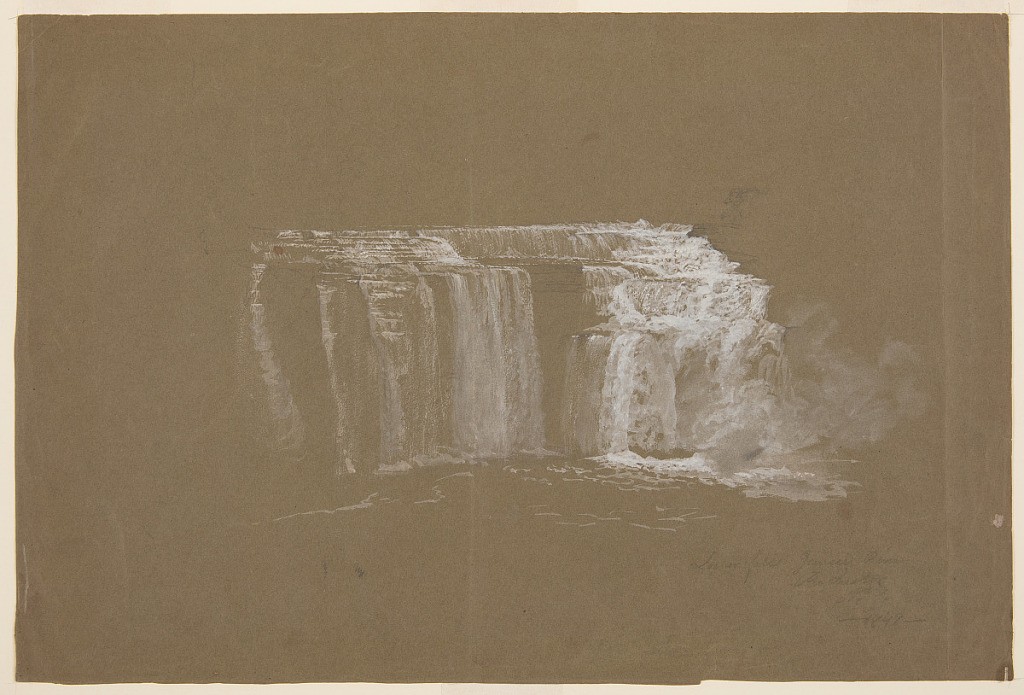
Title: Lower Falls, Genesee River, Rochester, New York
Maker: Frederic Edwin Church, American, 1826–1900
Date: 1848
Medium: Graphite, brush and white gouache on dark gray-green paper
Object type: Drawing
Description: Landscape sketch showing a view of the lower falls of the Genesee River near Rochester, New York. Visible at center, the stepped falls are rendered in white gouache. Water cascades over steps of varying height before falling into the pool below and sending up a plume of mist.